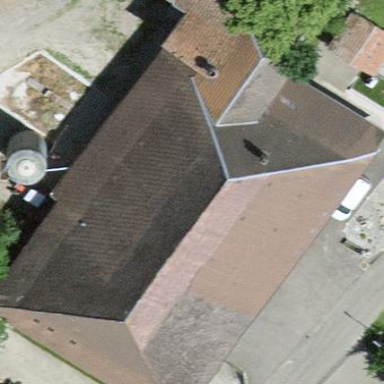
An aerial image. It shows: Farm building.